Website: apple
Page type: review-order
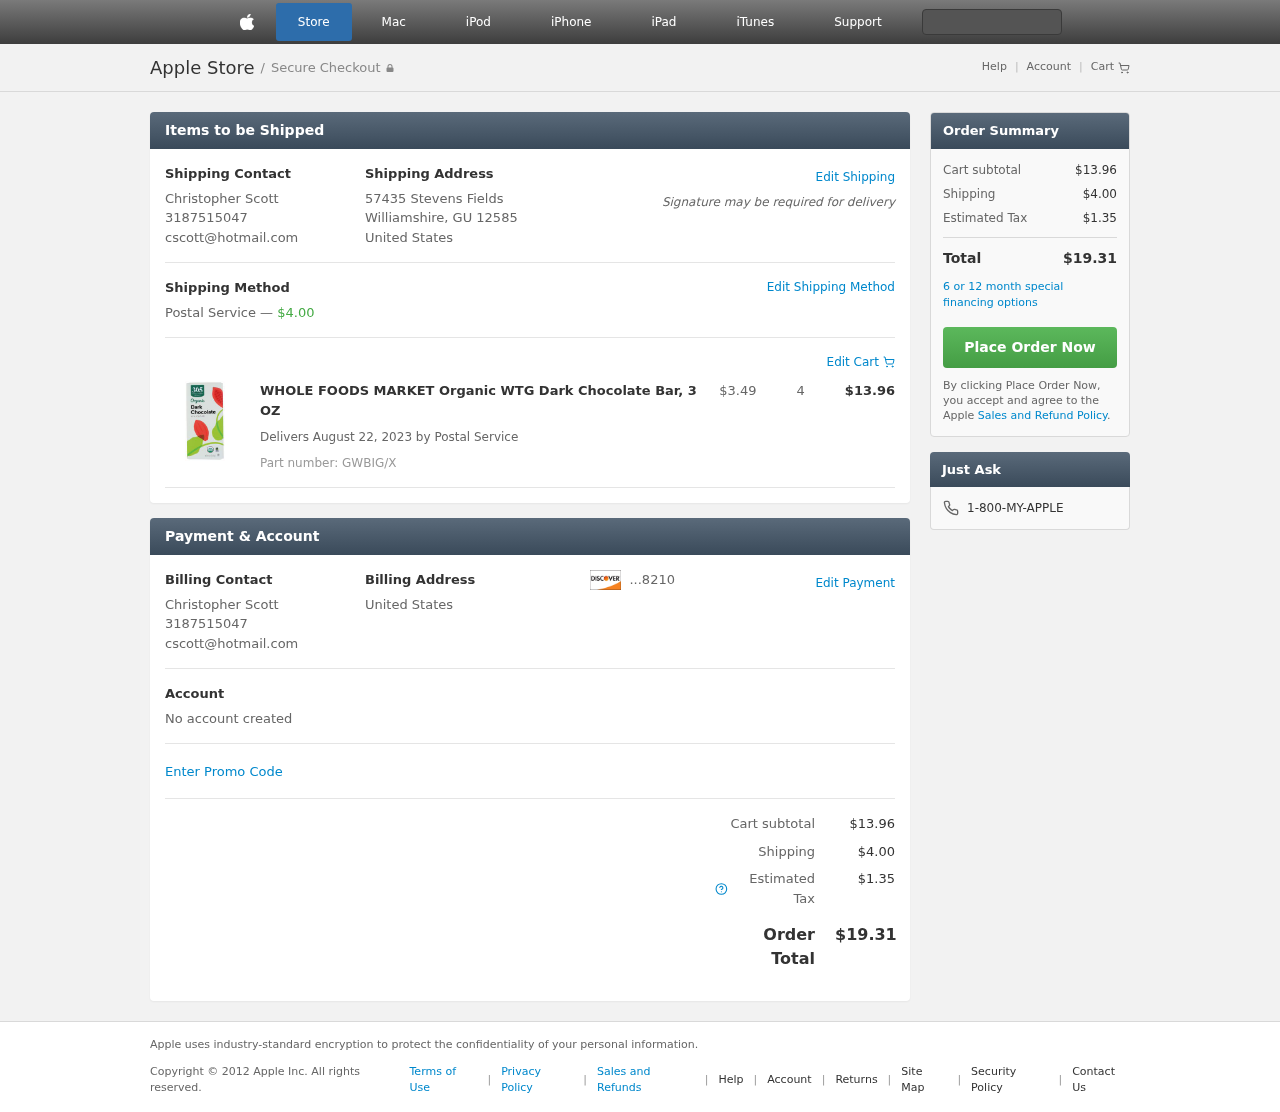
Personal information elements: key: PII_CARD_LAST4
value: ...8210
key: PII_CITY_STATE_ZIP
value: Williamshire, GU 12585
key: PII_COUNTRY
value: United States
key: PII_EMAIL
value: cscott@hotmail.com
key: PII_EMAIL2
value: cscott@hotmail.com
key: PII_FULLNAME
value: Christopher Scott
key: PII_FULLNAME2
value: Christopher Scott
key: PII_PHONE
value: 3187515047
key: PII_PHONE2
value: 3187515047
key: PII_STREET
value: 57435 Stevens Fields
Product elements: key: PRODUCT1_NAME
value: WHOLE FOODS MARKET Organic WTG Dark Chocolate Bar, 3 OZ
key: PRODUCT1_PRICE
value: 3.49
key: PRODUCT1_QUANTITY
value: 4
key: PRODUCT1_TOTAL
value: $13.96
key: PRODUCT_PART_NUMBER
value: GWBIG/X
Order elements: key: ORDER_SHIPPING_COST
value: $4.00
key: ORDER_DELIVERY_DATE
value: Delivers August 22, 2023 by Postal Service
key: ORDER_SUBTOTAL
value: $13.96
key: ORDER_TAX
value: $1.35
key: ORDER_TOTAL
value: $19.31